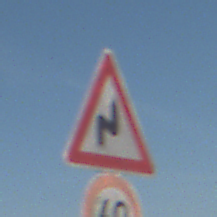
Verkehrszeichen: DoppelkurveRechts
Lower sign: Geschwindigkeit60
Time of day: MorningAfternoon
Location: Outdoor (Nature)
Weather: Clear
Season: Winter
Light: Natural